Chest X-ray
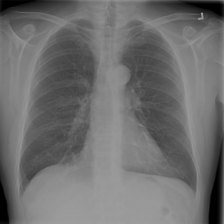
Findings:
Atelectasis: negative
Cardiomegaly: negative
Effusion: negative
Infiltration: positive
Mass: negative
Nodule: negative
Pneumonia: negative
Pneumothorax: negative
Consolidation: negative
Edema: negative
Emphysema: negative
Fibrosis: negative
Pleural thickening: negative
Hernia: negative